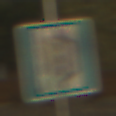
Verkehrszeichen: NothalteUndPannenbucht
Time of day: SunriseSunset
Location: Outdoor (RoadRail)
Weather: Clear
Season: NotSpecified
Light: Natural